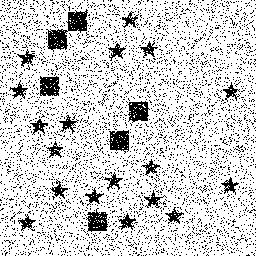
Squares: 6
Triangles: 0
Stars: 18
Total shapes: 24